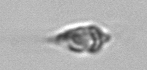
Label: Oxytoxum